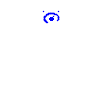
Particle: pion